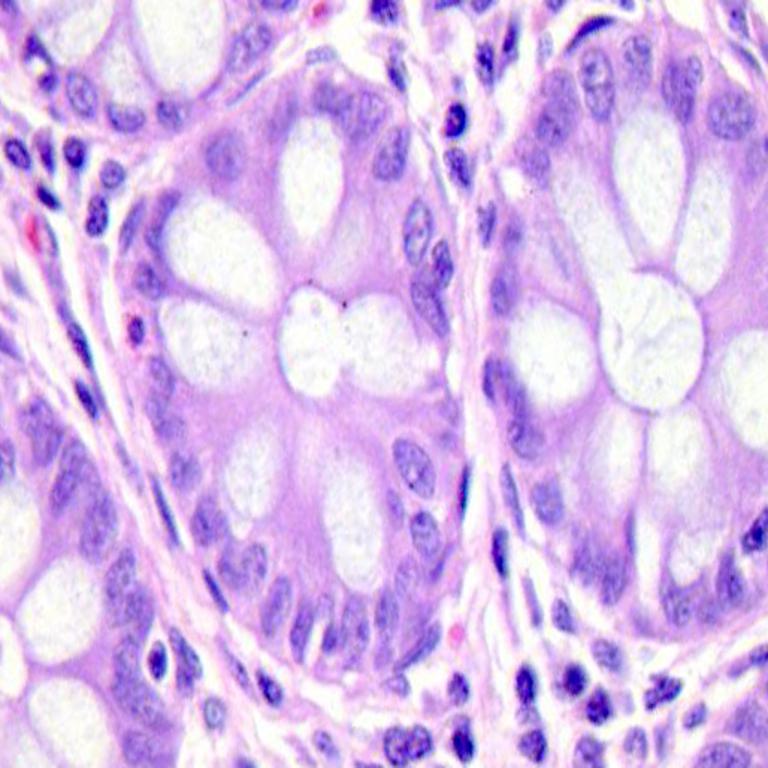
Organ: colon
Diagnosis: benign